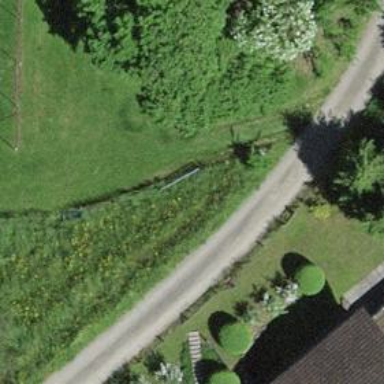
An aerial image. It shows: Swing gate.